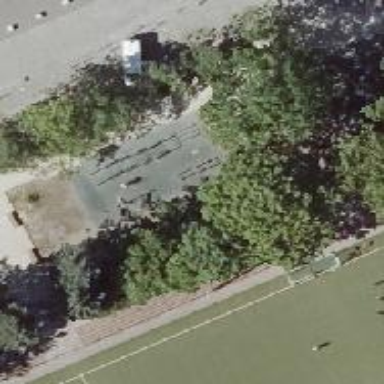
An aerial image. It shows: Fitness station in leisure land area.